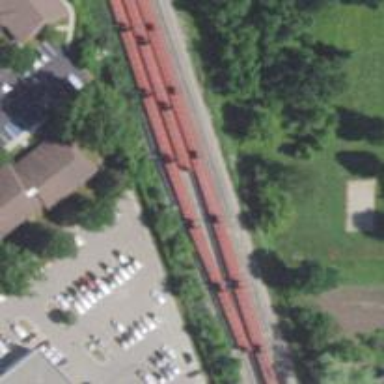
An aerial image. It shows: Railway siding with rails.